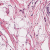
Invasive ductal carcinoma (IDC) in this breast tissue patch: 0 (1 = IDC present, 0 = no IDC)